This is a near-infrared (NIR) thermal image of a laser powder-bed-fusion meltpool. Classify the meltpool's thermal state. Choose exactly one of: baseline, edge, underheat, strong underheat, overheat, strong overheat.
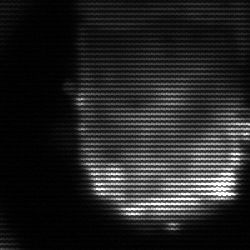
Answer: baseline